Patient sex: F
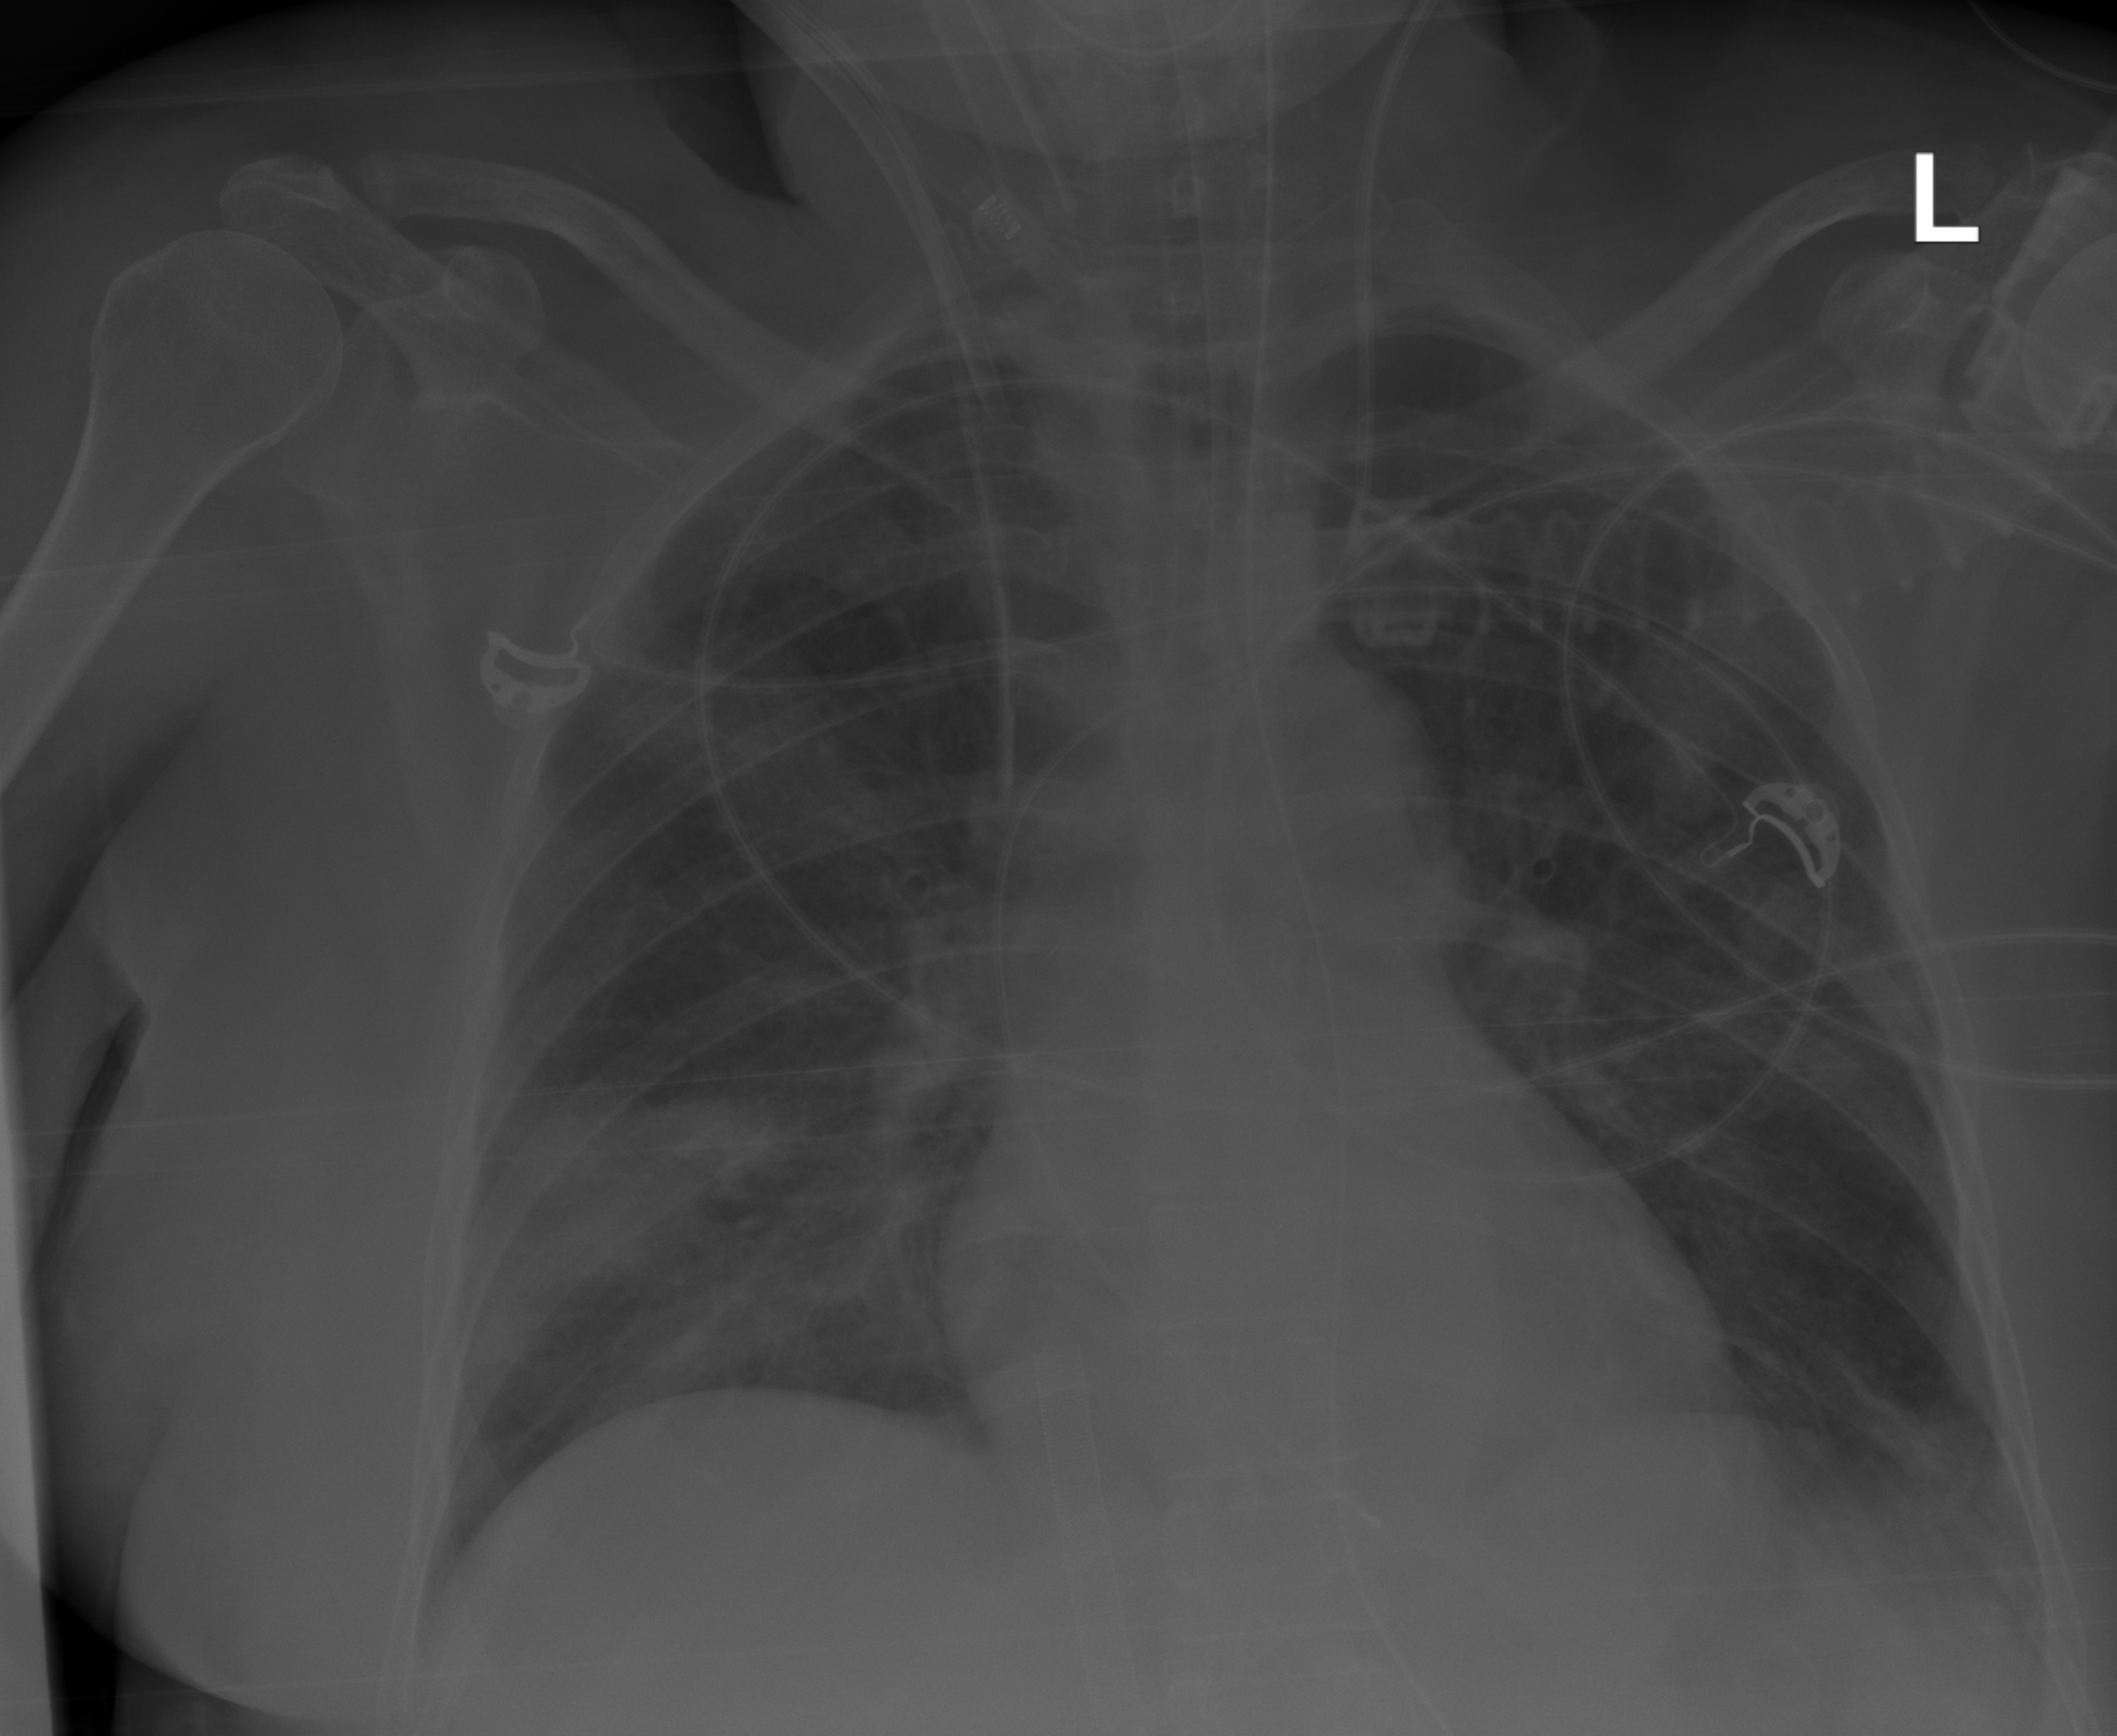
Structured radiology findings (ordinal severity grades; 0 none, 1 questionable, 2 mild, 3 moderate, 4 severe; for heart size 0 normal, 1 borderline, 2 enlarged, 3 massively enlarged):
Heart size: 0
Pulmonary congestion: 0
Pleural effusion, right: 0
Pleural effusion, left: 0
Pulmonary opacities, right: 3
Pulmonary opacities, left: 2
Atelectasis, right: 0
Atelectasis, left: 0